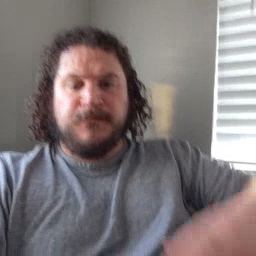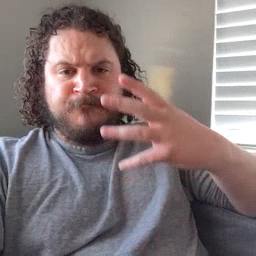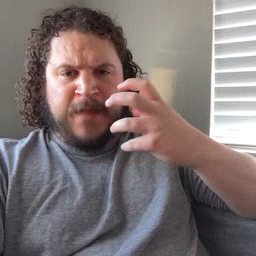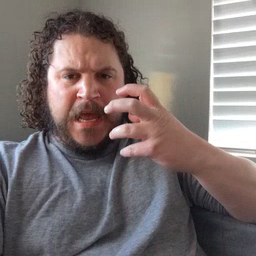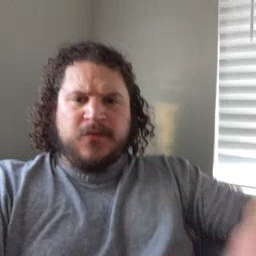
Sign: mad